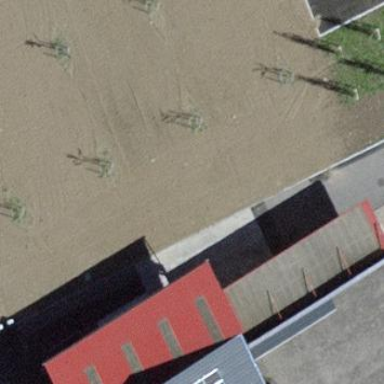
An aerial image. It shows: View of roof of building.